Question: I have two 'ComboBoxes'. One is bound to a list of enum values, while the other is bound to a list of custom class objects and has the 'DisplayMemberPath' property set.
The 'ComboBox' bound to the enum values applies an implicit 'TextBlock' style, while the 'ComboBox' that uses the 'DisplayMemberPath' property does not.
Using <URL>, however the 'TextBlock' in the 'ComboBox' without the 'DisplayMemberPath' set contains a 'Margin' of 5 while the one with 'DisplayMemberPath' set does not.
'''
<Grid.Resources>
<Style TargetType="{x:Type TextBlock}">
<Setter Property="Margin" Value="5" />
</Style>
</Grid.Resources>
<ComboBox Grid.Row="0" Grid.Column="1"
ItemsSource="{Binding EnumCollection}"
SelectedItem="{Binding SelectedEnum}" />
<ComboBox Grid.Column="1" Grid.Row="2"
ItemsSource="{Binding SomeCollection}"
SelectedItem="{Binding SelectedItem}"
DisplayMemberPath="Name" />
'''

Why is this? And what can I do to stop the Enum 'ComboBox' from inheriting the implicit 'TextBlock' style?
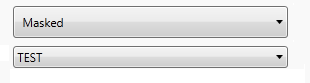
Answer: My assumption would be that the 'DisplayMemberPath' creates a 'DataTemplate', and styles will not be applied within its scope.
Try setting 'DisplayMemberPath="."' to make the first 'ComboBox' use a 'DataTemplate' containing '<TextBlock Text="{Binding .}">', which will prevent the implicit style from getting applied.